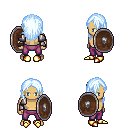
a pixel art fantasy rpg character, male body template, human, tanned skin, steel arm armor, magenta pants, white cyan long hairstyle, gold boots, shield, four views (front, back, left, right), 2x2 character sprite sheet, small pixel art, hard edges, no anti-aliasing